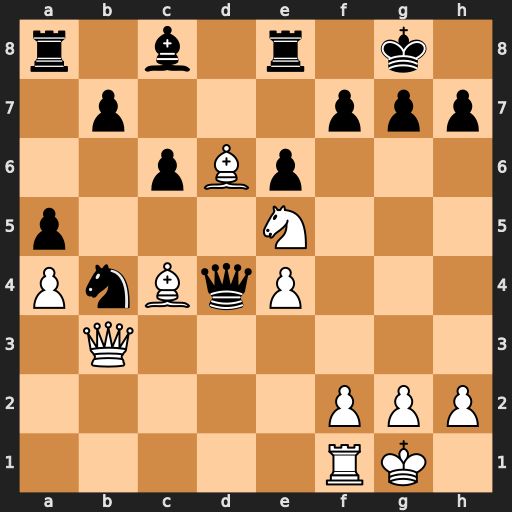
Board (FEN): r1b1r1k1/1p3ppp/2pBp3/p3N3/PnBqP3/1Q6/5PPP/5RK1
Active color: w
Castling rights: -
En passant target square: -
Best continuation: Qf3 f6 Rd1 fxe5 Rxd4